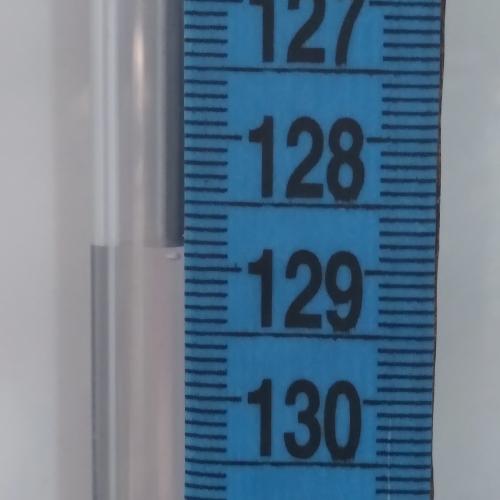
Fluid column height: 128.8 cm